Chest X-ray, AP view. Patient: 73 years old, sex M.
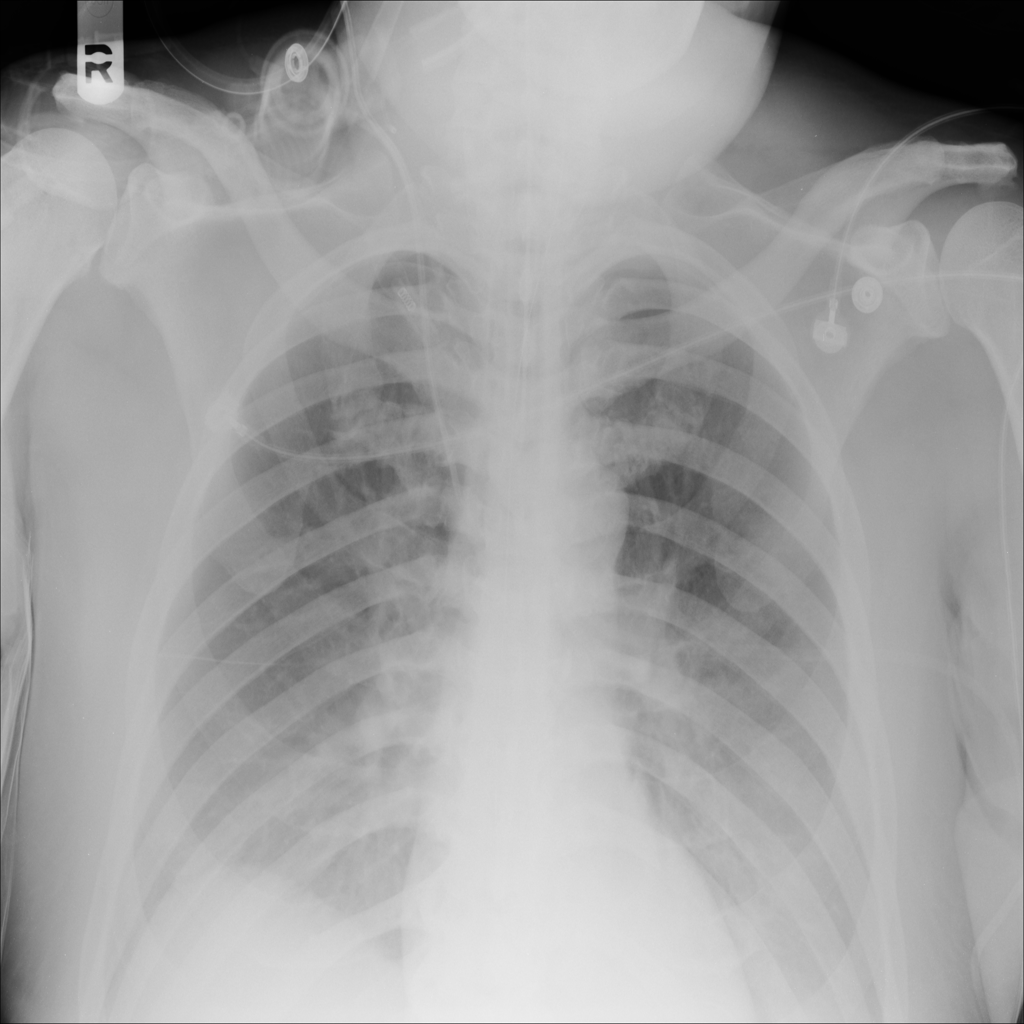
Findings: Pneumothorax